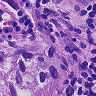
Metastatic tissue present: yes